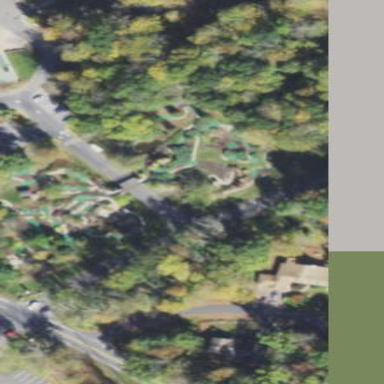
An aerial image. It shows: Miniature golf course.